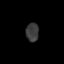
Tissue: skin
Cell type: Endothelial cells
Senescence score: 0.2372
Nuclear area (px): 236
Mean DAPI intensity: 57.856